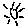
Label: sun